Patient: sex F, age 60
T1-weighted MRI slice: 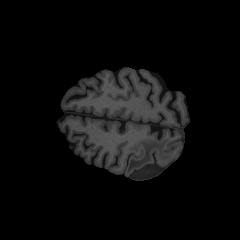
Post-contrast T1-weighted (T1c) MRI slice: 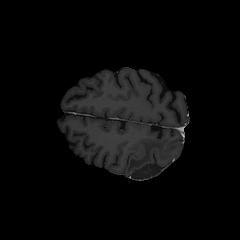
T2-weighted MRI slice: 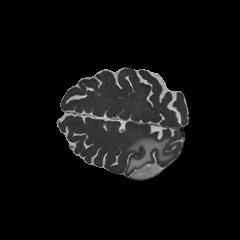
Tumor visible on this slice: yes
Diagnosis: Glioblastoma, IDH-wildtype
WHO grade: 4